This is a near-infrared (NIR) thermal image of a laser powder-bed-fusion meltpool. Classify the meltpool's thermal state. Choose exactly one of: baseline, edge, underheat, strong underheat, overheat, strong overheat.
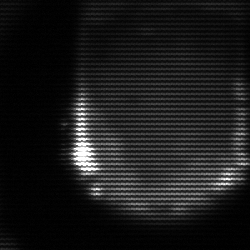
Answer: edge